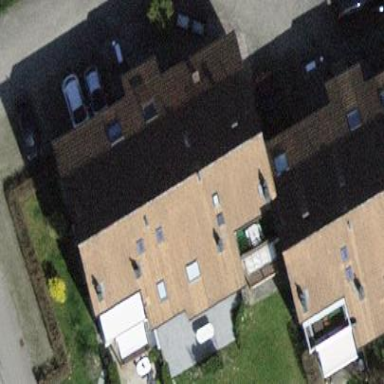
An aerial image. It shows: Building with tiled roof.